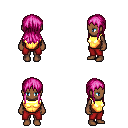
a pixel art fantasy rpg character, female body template, human, dark skin, gold chest armor, red pants, pink unkempt hairstyle, four views (front, back, left, right), 2x2 character sprite sheet, small pixel art, hard edges, no anti-aliasing